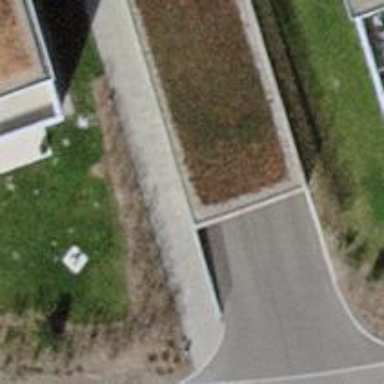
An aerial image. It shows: Parking entrance.